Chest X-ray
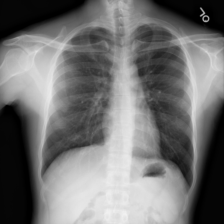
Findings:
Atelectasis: negative
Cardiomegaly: negative
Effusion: negative
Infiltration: negative
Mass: negative
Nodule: negative
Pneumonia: negative
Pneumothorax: negative
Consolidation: negative
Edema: negative
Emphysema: negative
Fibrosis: negative
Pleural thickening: negative
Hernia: negative